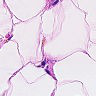
Metastatic tissue present: no